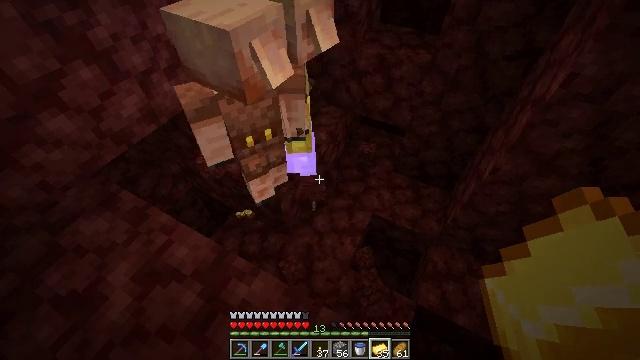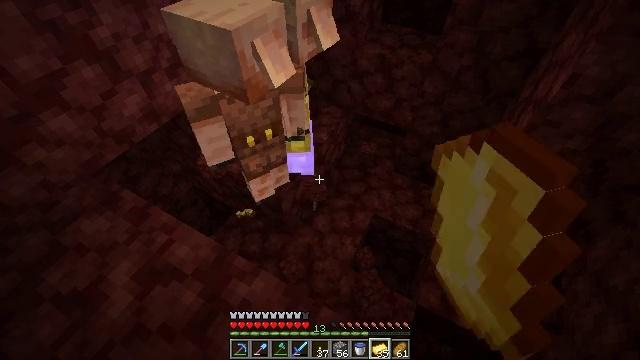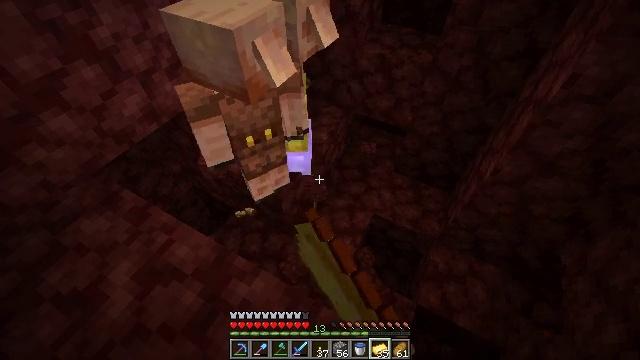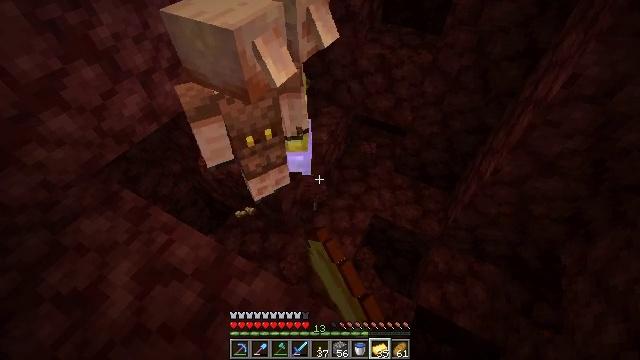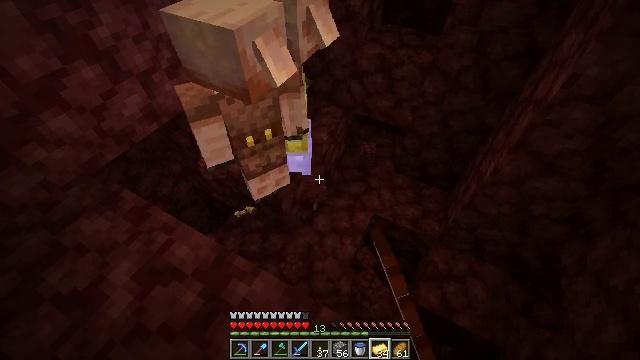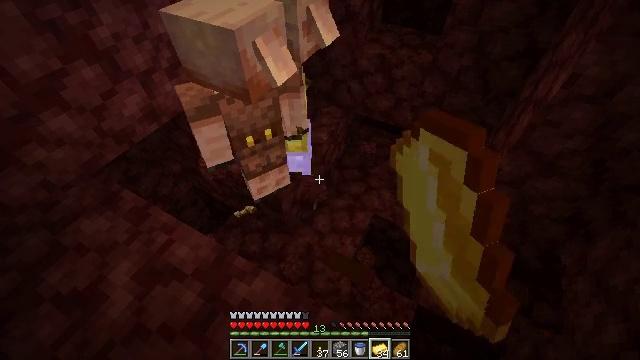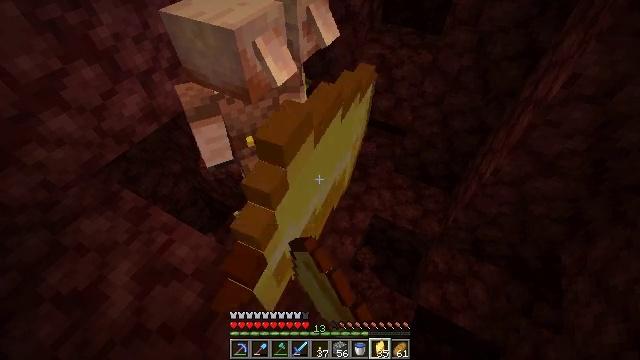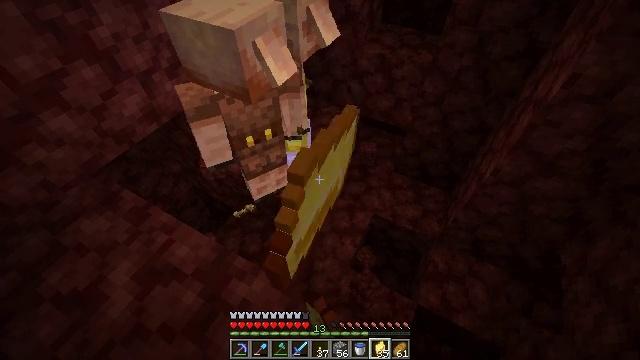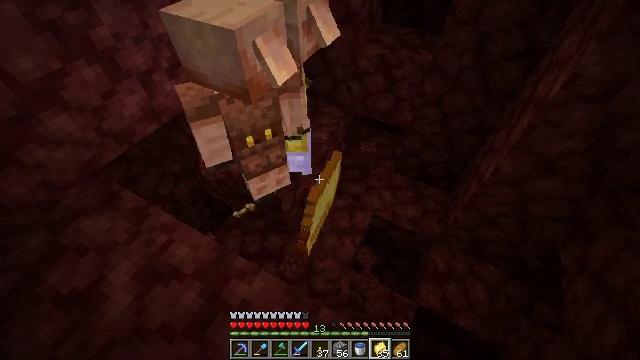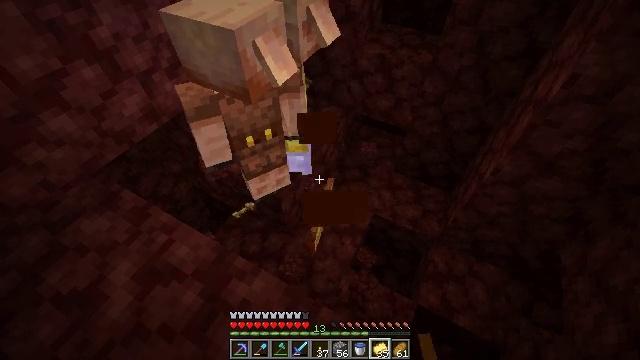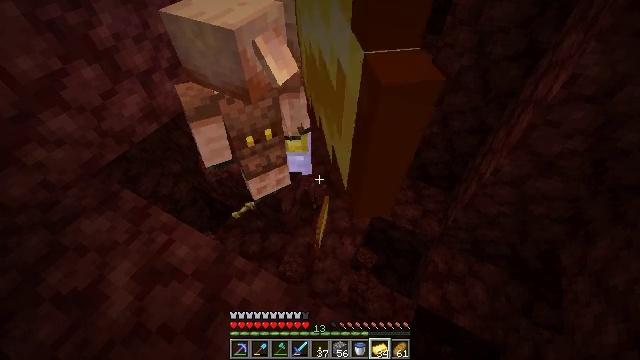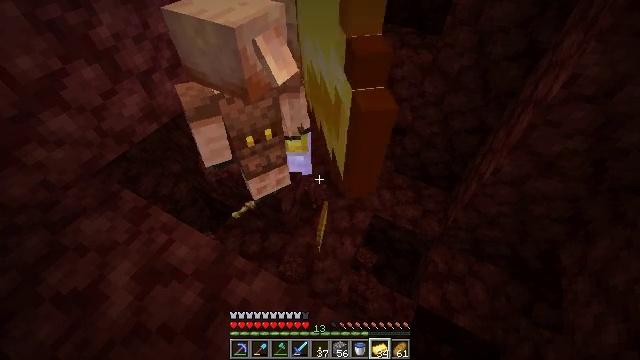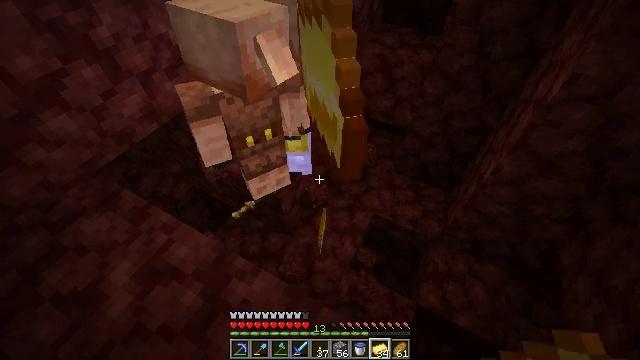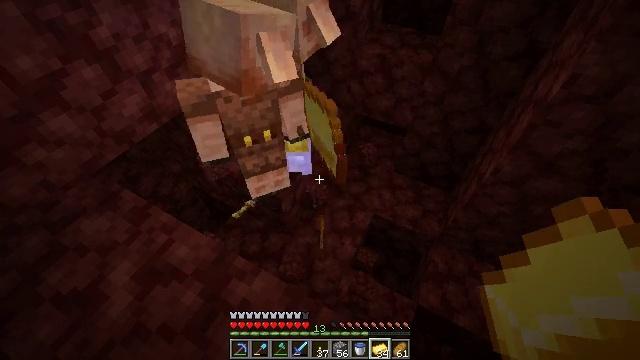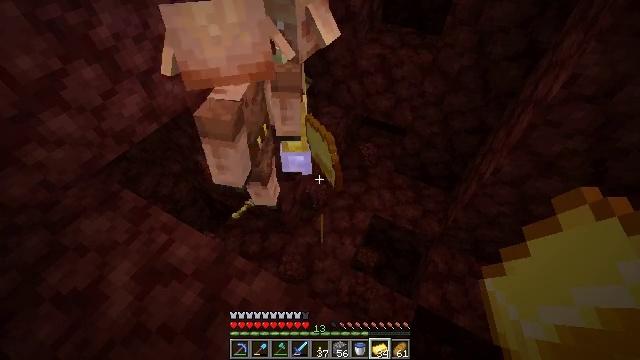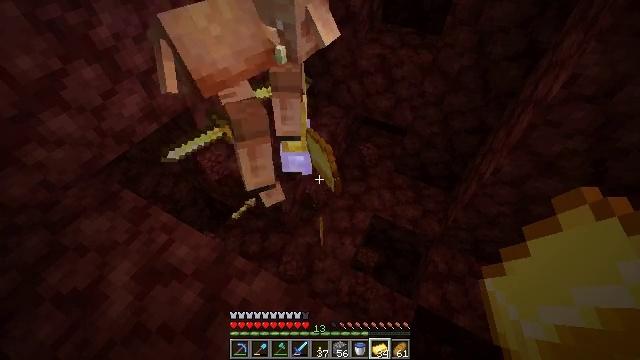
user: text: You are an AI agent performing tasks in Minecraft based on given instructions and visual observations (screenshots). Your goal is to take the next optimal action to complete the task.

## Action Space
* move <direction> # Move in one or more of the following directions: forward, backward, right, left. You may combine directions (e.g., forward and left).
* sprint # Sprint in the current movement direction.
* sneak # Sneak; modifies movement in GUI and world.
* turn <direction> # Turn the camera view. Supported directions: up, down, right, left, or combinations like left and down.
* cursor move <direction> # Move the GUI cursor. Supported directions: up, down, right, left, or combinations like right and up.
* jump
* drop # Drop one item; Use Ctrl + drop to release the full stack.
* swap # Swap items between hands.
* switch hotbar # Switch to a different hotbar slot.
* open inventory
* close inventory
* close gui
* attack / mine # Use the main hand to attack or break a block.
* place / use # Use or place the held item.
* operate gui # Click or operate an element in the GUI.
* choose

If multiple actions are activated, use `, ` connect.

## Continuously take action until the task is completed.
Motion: motion action
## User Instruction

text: Drop a gold ingot.
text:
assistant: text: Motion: drop
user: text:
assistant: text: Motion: drop
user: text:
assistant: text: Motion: no_op
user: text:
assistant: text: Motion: drop
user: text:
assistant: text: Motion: drop
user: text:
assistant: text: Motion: drop
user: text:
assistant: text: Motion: no_op
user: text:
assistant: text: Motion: no_op
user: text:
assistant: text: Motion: no_op
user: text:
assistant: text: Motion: no_op
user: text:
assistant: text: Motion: no_op
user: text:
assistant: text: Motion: no_op
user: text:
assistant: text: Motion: no_op
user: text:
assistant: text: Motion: no_op
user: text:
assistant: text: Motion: no_op
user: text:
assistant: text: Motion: no_op
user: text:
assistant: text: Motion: no_op
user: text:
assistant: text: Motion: no_op
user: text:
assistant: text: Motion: no_op
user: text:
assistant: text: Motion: no_op
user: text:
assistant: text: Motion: no_op
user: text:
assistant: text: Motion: no_op
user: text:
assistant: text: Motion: no_op
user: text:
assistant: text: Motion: no_op
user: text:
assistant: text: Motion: no_op
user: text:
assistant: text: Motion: no_op
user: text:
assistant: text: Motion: no_op
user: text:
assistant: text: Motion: no_op
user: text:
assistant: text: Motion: no_op
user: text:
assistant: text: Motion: no_op